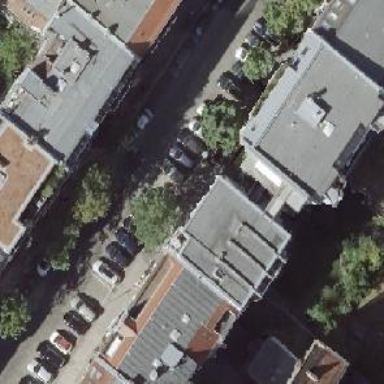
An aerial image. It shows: Building with apartments featuring grey exterior. The roof is made of red roof tiles with gambrel shape.